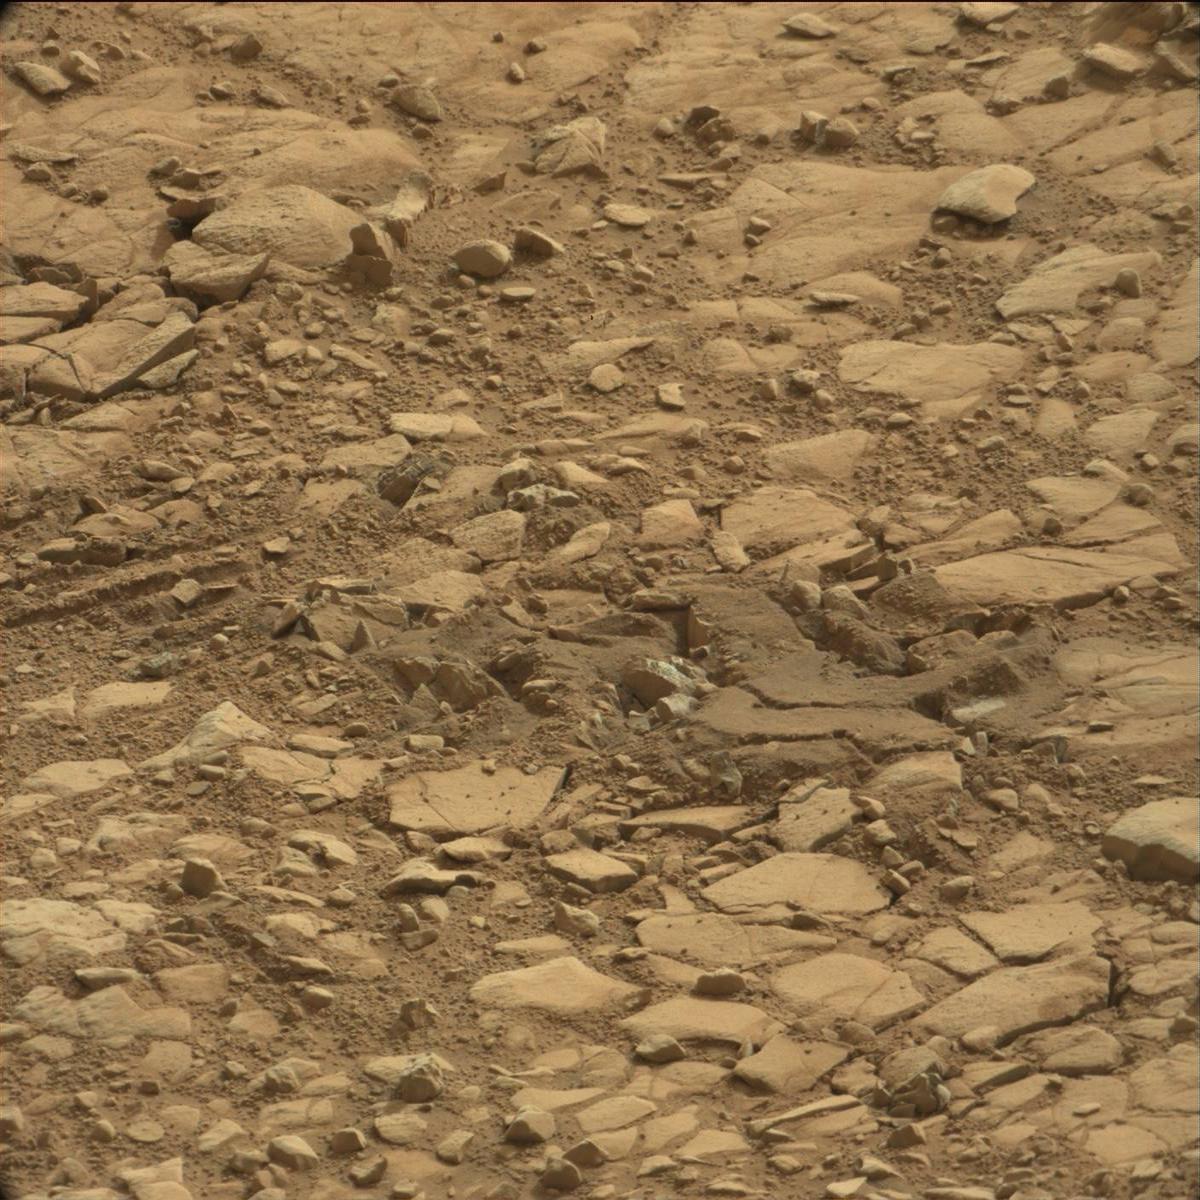
Terrain classes present: Bedrock, Rock, Sand / Soil, Track